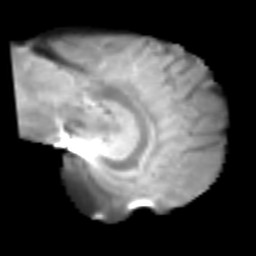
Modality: T2w
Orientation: sagittal
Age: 20
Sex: male
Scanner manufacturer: siemens
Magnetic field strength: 3 T
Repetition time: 2.3 s
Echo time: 0.085 s